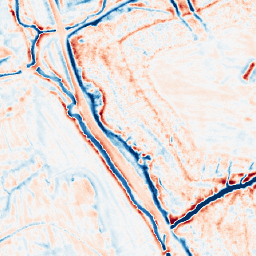
Category: edge_preserving
Decomposition family: bilateral
Decomposition parameters: d: 15
sigma_color: 150
sigma_space: 100
Upsampling method: nearest
Upsampling parameters: scale: 2
Upsampling scale: 2